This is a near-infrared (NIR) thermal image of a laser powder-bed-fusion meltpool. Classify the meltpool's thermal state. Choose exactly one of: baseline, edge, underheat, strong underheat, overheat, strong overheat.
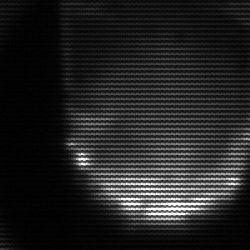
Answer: edge